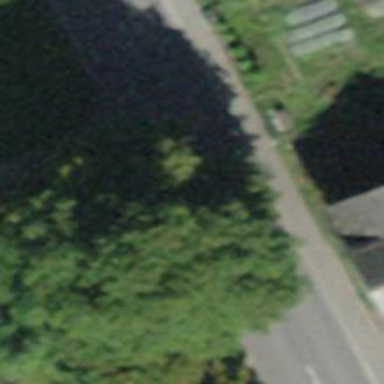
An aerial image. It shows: Secondary road with asphalt surface.